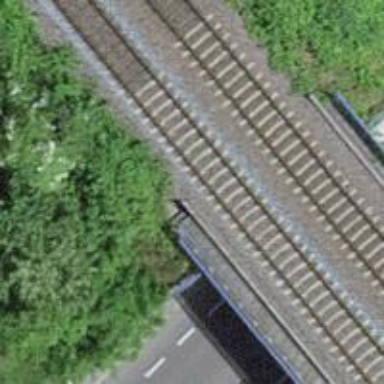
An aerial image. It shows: Railway track.